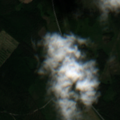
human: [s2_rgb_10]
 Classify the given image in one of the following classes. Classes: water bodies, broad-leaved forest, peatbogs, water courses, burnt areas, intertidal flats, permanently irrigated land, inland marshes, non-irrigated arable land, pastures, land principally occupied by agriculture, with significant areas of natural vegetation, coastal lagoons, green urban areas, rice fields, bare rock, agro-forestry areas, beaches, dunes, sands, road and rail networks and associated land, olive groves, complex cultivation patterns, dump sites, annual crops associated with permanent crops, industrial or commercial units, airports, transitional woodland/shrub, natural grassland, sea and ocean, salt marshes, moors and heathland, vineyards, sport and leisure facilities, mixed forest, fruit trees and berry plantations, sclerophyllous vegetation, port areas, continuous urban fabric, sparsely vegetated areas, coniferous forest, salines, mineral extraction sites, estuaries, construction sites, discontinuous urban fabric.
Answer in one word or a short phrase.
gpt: coniferous forest, mixed forest, transitional woodland/shrub